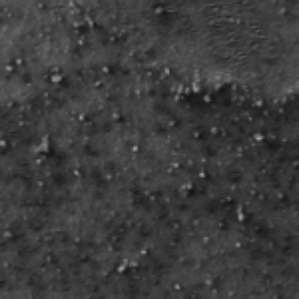
Label: frost